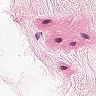
Metastatic tissue present: no